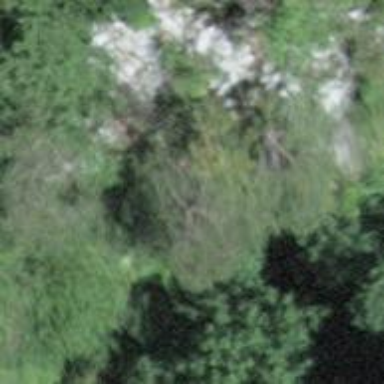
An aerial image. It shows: Cliff in nature.